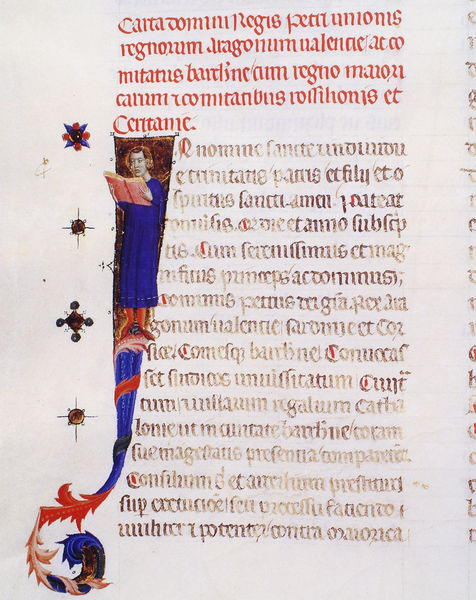
Titel: Llibre Verd I
Institution: Barcelona, Arxiu Històric de la Ciutat de Barcelona
Schlagwörter: blau, schwarz, weiss, rot, ornament, alt, bibel, mensch, gold, blatt, engel, farbig, schrift, papier, verzierung, buch, kreuz, stern, sterne, seite, ranke, buchseite, pergament, gotisch, antik, mittelalter, klassik, prophet, klassisch, verziehrung, latein, apostel, buchillustration, papoer, romanum, burchmalerei, typmitbuch